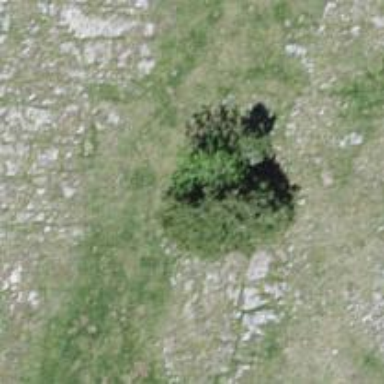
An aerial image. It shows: Needle-leaved tree in nature.